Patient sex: M
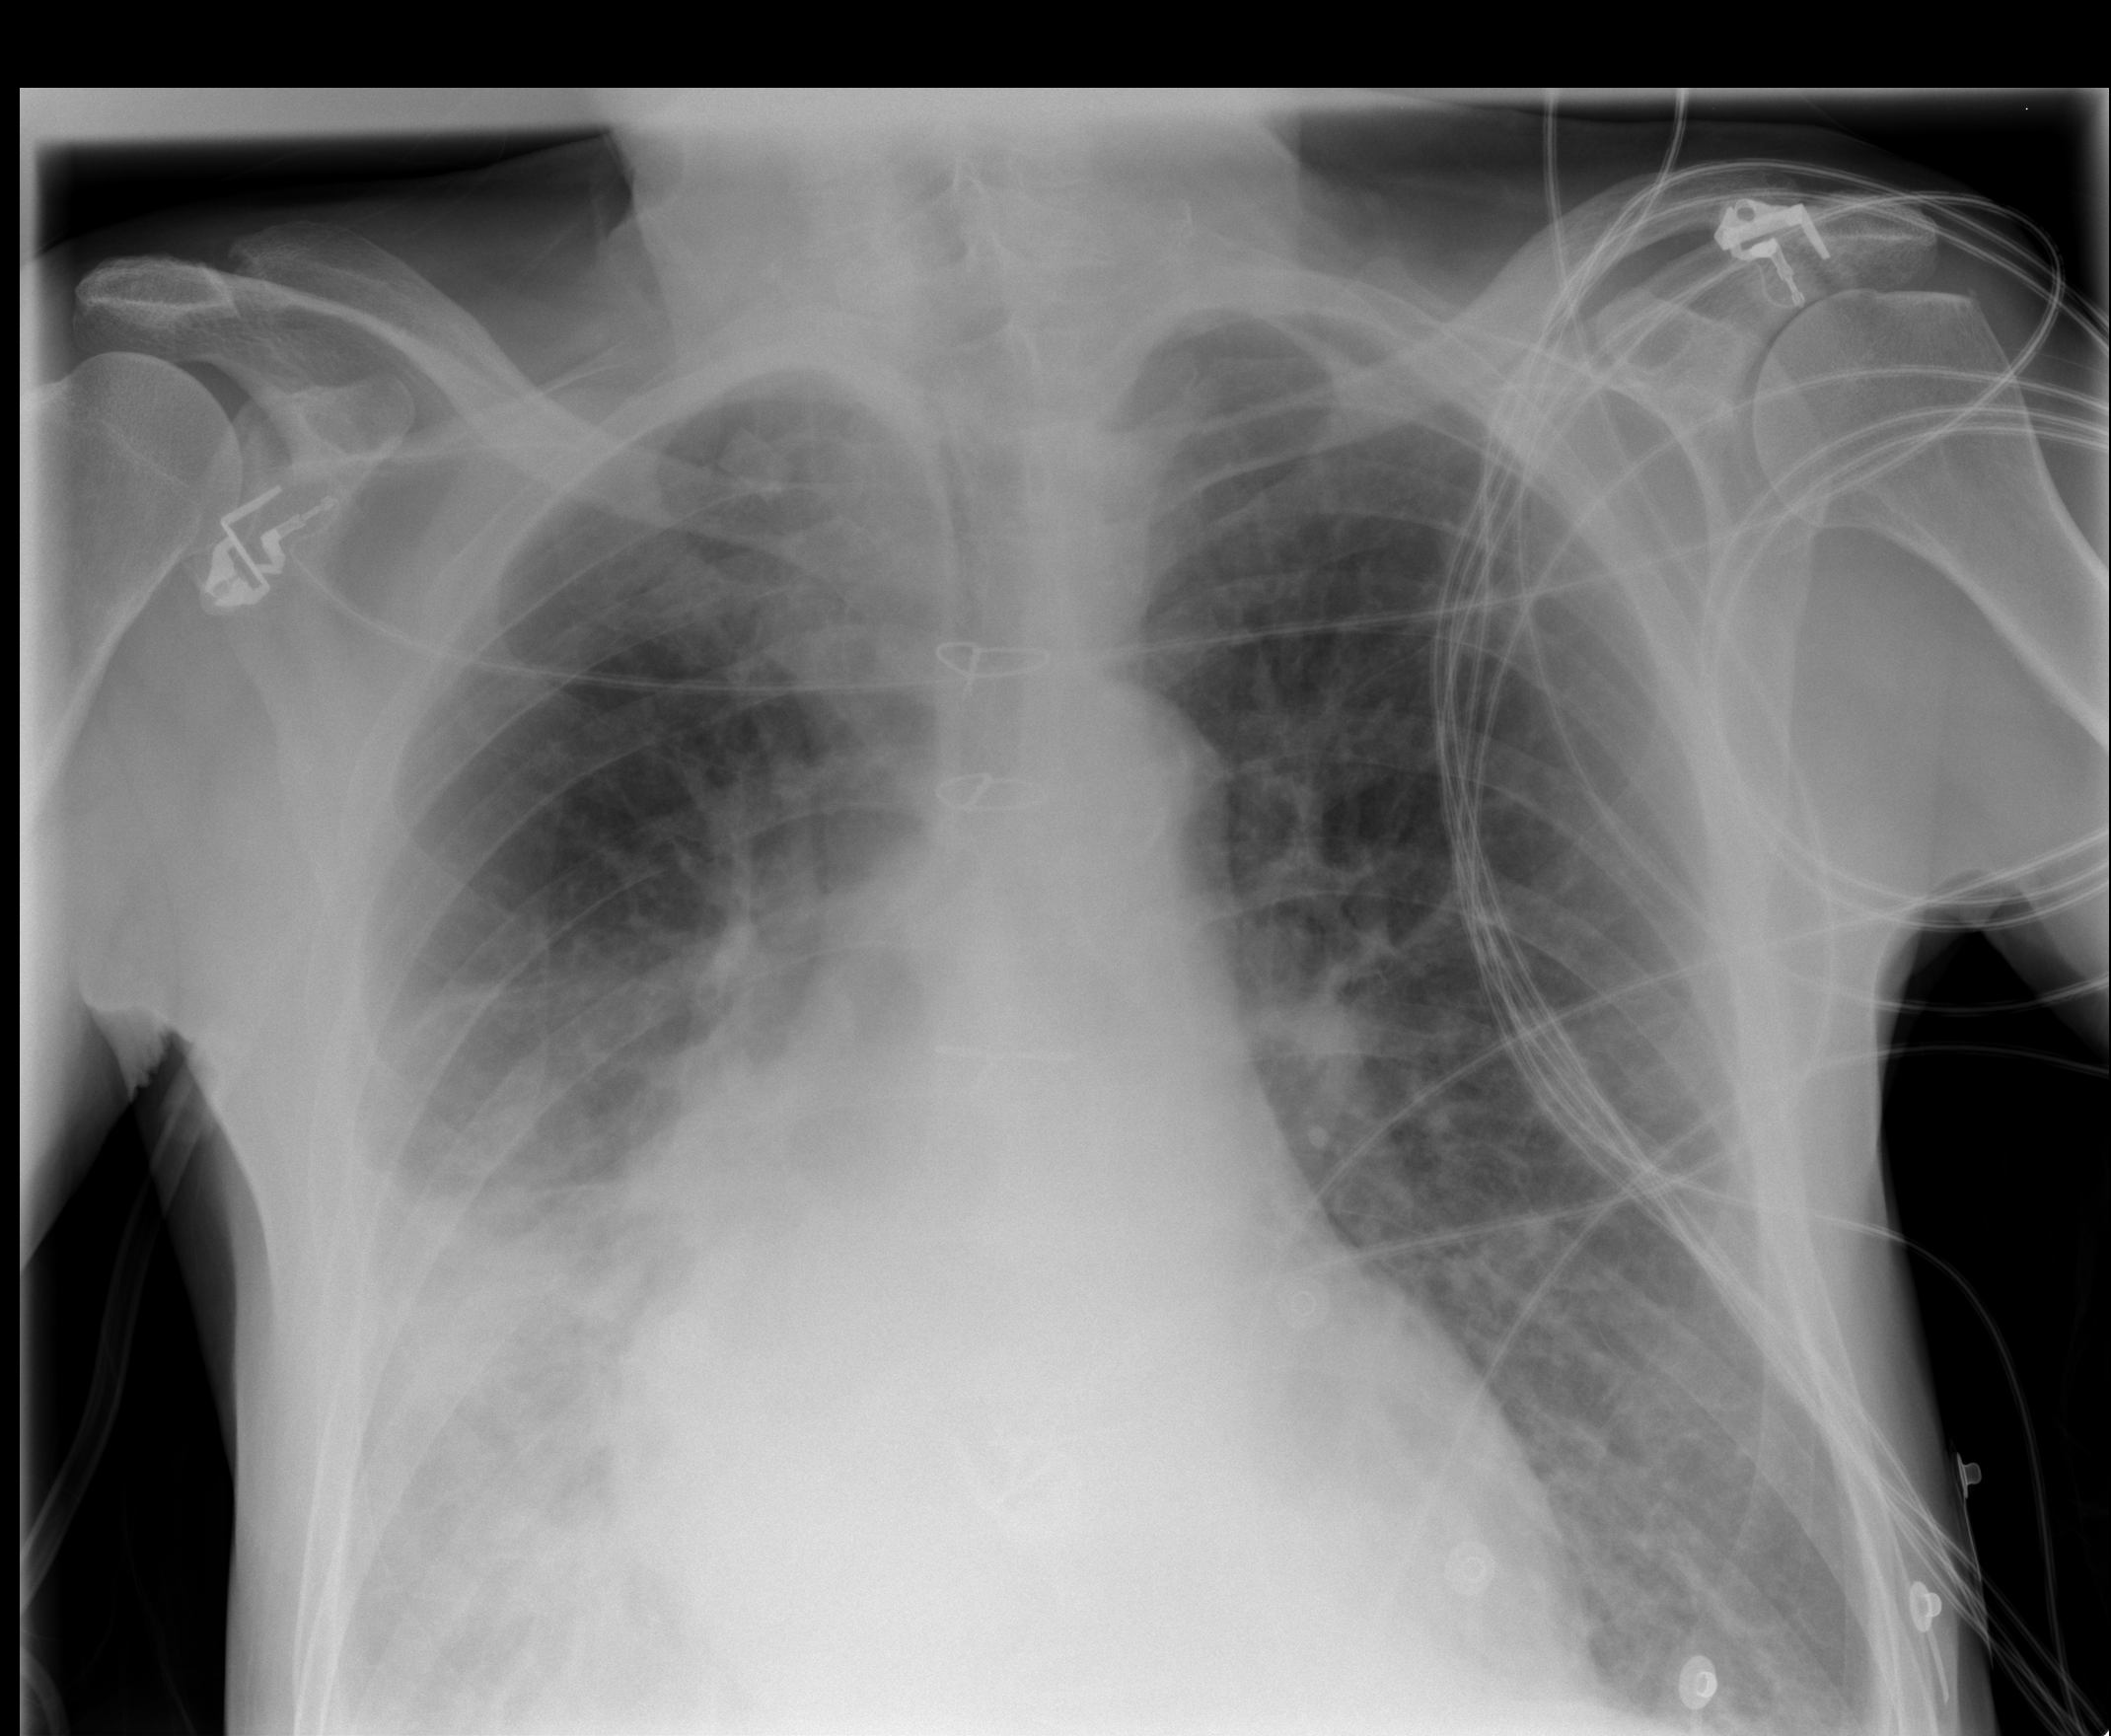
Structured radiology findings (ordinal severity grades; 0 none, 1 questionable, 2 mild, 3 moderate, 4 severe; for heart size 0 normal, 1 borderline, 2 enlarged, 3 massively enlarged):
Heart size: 0
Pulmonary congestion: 0
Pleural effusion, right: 3
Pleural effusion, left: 0
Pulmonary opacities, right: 2
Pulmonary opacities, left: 0
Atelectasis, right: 3
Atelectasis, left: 0